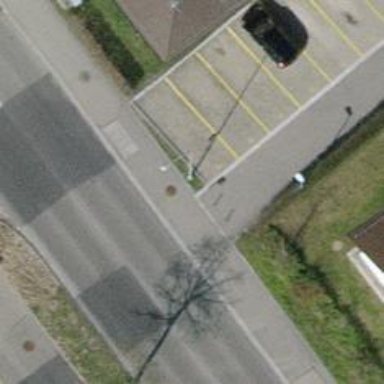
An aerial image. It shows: Bollard.